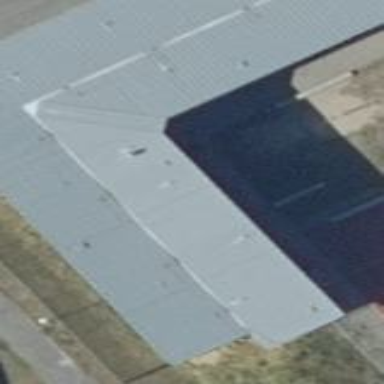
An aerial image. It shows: Building with gray roof.